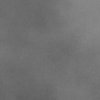
Atmospheric dust classification: dusty